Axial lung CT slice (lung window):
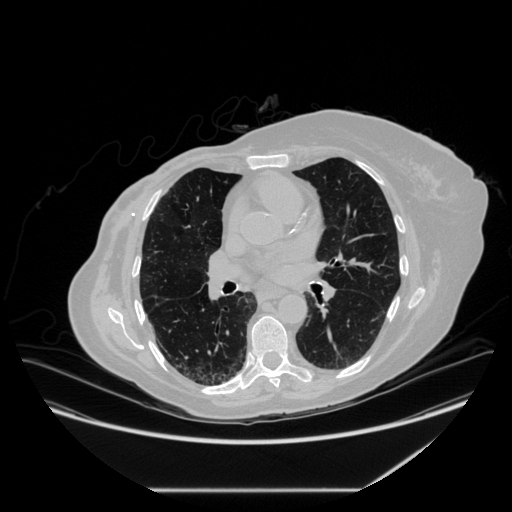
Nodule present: no